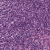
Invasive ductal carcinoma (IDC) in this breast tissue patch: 1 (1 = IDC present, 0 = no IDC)